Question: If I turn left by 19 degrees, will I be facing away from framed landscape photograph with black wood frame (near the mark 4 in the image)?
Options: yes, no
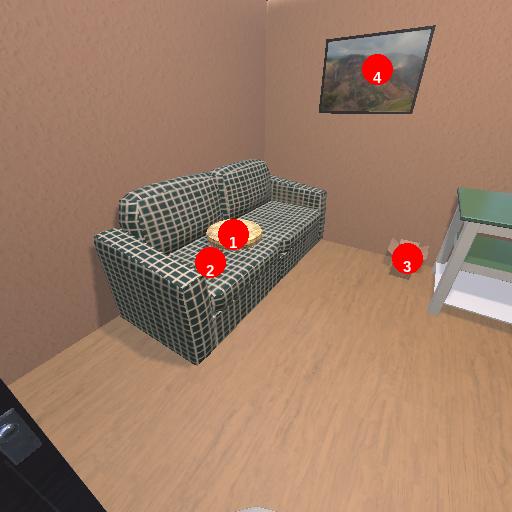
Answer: yes